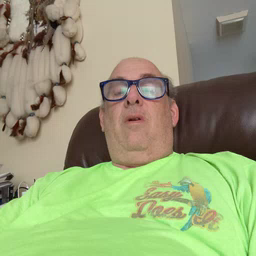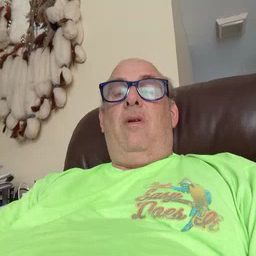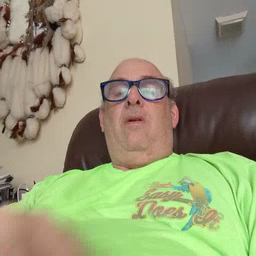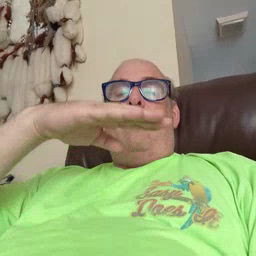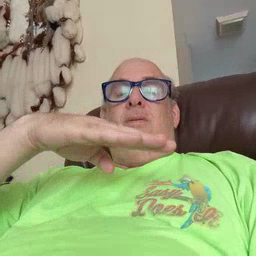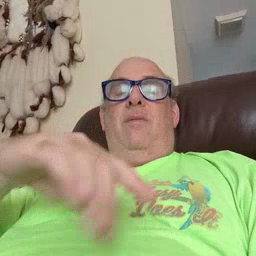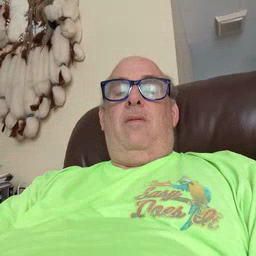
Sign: table